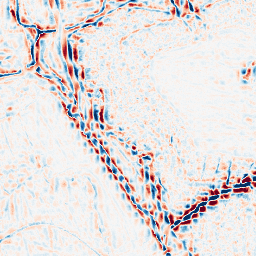
Category: wavelet
Decomposition family: wavelet_dwt
Decomposition parameters: wavelet: sym4
level: 3
Upsampling method: lanczos
Upsampling parameters: scale: 2
Upsampling scale: 2